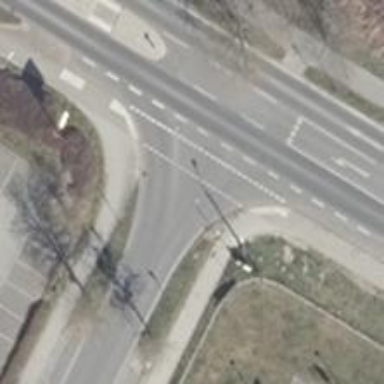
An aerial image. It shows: Road with "give way" sign.